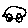
Label: car